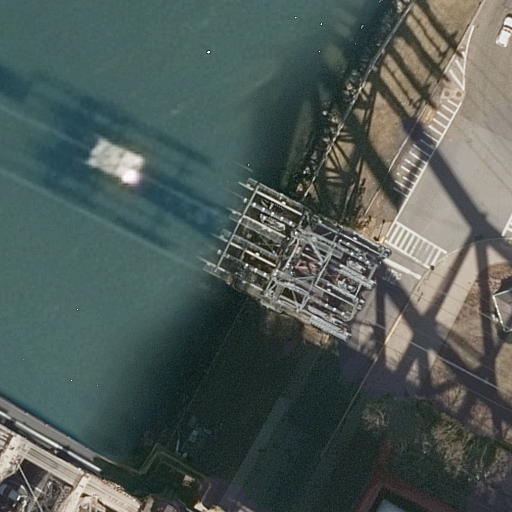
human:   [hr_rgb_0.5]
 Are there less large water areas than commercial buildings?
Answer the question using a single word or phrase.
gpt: no

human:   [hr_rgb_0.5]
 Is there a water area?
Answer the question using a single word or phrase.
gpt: yes

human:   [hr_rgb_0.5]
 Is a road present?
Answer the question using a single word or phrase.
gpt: yes

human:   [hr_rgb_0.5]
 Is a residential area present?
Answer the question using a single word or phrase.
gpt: yes

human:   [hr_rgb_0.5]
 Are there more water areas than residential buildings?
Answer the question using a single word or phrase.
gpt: no

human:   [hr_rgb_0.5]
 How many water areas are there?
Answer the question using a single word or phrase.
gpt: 1

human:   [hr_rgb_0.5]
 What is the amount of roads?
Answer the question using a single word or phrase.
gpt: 6

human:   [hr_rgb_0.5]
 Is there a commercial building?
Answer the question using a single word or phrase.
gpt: no

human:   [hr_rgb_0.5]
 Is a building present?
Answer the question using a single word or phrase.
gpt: yes

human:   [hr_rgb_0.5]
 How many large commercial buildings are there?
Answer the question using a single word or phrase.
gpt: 0

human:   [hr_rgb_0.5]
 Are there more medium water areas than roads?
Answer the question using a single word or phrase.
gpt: no

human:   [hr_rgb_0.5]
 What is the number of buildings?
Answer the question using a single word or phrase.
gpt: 2

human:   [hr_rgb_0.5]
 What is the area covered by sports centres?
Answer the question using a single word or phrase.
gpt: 6m2

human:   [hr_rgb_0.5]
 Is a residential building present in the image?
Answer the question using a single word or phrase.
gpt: yes

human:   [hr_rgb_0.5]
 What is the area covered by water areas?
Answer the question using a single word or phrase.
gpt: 5128m2

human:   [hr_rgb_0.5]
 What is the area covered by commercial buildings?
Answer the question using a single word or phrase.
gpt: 0m2

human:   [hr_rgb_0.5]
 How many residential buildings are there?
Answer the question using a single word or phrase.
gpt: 2

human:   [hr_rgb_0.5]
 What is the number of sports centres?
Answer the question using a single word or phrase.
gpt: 1

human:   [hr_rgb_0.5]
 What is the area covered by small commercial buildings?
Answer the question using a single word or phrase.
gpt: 0m2

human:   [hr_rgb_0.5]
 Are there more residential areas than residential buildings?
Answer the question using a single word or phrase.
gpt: no

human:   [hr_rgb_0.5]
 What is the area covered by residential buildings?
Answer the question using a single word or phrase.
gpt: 28m2

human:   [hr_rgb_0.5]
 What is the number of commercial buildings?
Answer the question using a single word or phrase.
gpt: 0

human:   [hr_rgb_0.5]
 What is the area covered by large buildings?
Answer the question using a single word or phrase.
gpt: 0m2

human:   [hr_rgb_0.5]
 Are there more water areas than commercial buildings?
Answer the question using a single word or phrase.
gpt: yes

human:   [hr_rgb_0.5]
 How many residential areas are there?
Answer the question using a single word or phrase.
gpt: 1

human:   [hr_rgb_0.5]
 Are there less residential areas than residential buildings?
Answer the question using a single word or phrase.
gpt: yes

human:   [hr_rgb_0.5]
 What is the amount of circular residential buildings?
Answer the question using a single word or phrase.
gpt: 0

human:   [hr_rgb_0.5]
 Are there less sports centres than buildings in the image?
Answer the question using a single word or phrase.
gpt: yes

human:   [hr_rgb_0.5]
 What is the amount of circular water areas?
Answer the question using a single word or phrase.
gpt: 0

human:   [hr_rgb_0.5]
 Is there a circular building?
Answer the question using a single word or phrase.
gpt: no

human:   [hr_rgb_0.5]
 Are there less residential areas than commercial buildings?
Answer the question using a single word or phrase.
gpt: no

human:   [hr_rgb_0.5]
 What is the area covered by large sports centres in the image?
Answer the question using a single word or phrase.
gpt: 0m2

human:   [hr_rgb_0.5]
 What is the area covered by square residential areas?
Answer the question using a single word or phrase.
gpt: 0m2

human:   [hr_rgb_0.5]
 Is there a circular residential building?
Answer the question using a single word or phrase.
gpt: no

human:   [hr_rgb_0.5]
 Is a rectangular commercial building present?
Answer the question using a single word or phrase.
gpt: no

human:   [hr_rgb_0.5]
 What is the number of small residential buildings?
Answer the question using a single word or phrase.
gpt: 2

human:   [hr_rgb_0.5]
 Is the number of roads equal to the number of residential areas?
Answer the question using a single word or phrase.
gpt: no

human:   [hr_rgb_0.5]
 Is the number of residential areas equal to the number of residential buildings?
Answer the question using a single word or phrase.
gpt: no

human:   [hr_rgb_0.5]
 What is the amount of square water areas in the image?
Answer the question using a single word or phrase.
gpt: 0

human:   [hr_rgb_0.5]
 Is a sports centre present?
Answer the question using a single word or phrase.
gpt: yes

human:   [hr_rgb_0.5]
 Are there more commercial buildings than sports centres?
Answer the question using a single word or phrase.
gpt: no

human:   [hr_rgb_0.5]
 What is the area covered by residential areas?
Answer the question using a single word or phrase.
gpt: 10623m2

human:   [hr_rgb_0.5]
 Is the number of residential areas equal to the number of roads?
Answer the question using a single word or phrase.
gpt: no

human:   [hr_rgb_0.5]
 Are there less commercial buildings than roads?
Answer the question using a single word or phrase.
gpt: yes

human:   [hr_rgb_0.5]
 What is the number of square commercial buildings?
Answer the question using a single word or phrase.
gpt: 0

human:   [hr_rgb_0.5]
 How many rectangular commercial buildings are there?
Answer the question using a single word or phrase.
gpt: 0

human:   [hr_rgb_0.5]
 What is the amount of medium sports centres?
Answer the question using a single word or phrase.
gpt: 0

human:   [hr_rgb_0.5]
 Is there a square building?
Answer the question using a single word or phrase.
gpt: no

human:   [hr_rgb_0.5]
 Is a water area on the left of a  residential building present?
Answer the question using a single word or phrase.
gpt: yes

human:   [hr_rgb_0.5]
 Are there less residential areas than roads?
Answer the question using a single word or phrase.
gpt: yes

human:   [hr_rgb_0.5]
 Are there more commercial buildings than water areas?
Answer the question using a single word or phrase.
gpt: no

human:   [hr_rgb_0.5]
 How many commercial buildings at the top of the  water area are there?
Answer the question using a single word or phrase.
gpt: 0

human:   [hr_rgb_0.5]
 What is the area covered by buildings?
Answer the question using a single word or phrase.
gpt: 28m2

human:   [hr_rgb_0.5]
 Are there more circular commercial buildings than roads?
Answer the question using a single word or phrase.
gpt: no

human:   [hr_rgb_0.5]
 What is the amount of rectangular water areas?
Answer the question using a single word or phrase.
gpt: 1

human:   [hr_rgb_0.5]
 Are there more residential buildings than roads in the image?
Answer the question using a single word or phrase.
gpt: no

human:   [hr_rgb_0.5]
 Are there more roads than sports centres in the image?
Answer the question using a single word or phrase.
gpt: yes

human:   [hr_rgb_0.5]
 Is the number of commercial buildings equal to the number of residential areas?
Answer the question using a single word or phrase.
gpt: no

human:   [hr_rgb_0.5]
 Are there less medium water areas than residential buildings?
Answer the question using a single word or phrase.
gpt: yes

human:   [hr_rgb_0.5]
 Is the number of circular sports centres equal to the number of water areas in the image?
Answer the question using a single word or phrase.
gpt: no

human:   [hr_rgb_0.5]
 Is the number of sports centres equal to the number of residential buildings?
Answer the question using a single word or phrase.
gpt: no

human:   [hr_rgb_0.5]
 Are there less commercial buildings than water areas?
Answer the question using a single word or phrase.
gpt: yes

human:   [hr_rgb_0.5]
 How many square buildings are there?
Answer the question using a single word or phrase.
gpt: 0

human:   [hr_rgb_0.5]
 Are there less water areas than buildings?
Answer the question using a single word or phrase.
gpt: yes